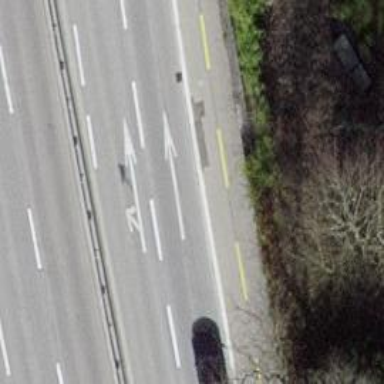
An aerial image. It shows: Asphalt sidewalk and cycleway. The sidewalk and cycleway both have asphalt surface.